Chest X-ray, AP view. Patient: 65 years old, sex M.
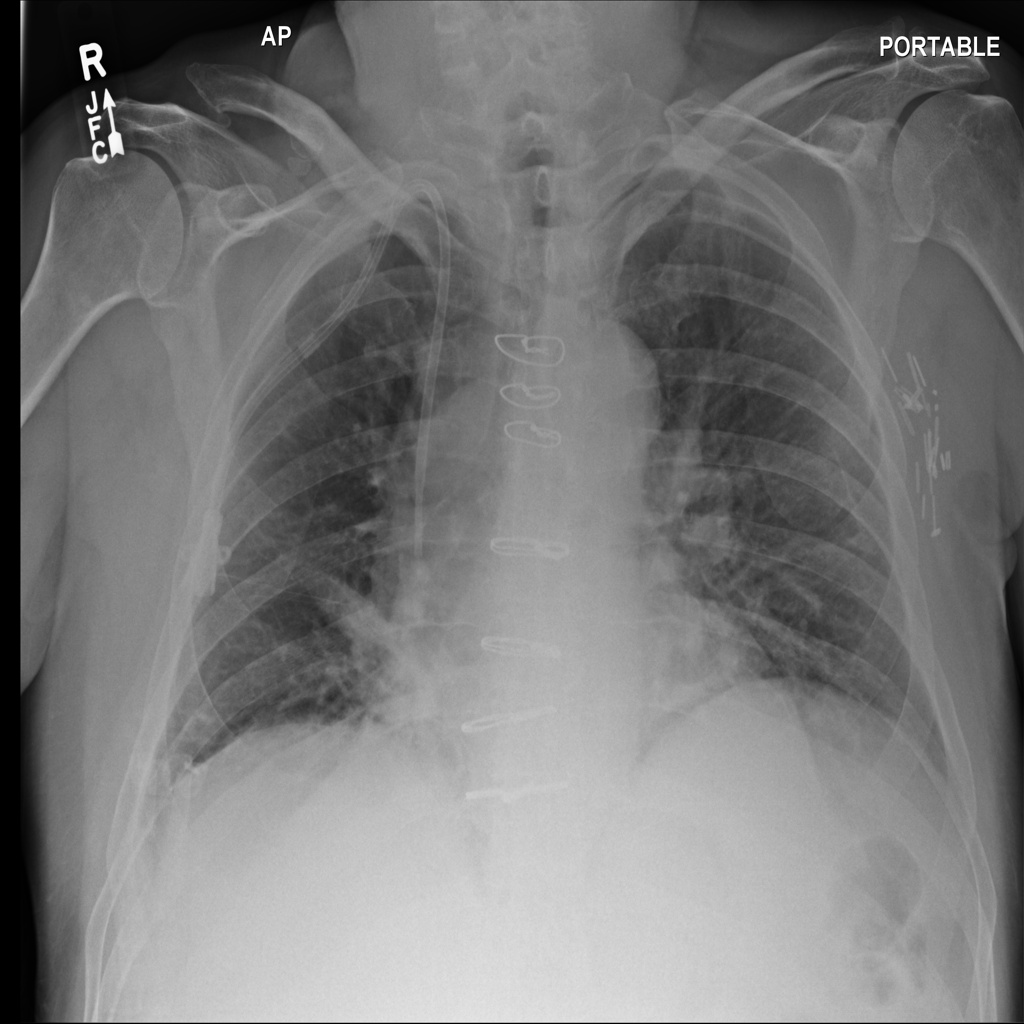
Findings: Atelectasis, Effusion